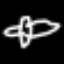
Label: airplane